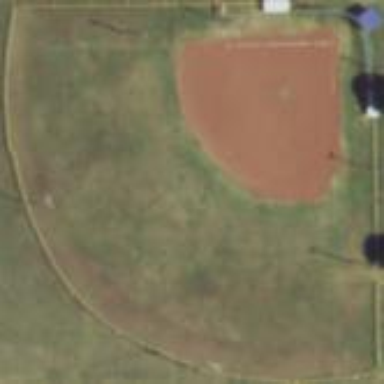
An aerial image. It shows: Baseball pitch for leisure land activities.